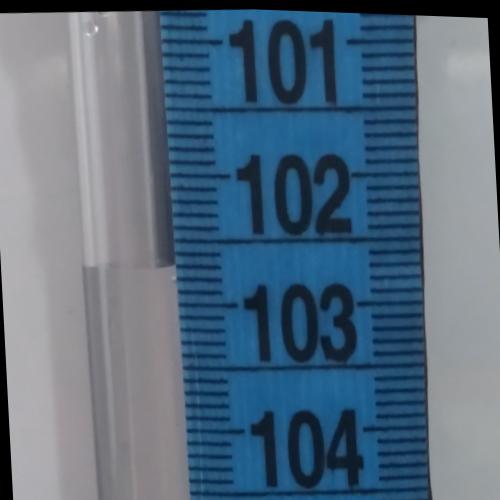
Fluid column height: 102.7 cm